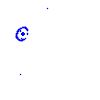
Particle: proton